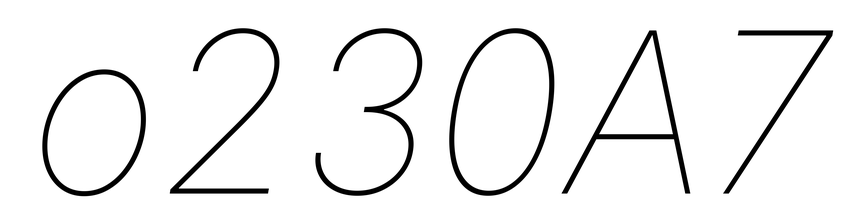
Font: Inter-Italic_Thin_Italic